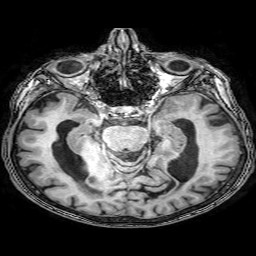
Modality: T1w
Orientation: coronal
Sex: female
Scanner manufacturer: philips
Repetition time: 0.008282 s
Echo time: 0.00382 s